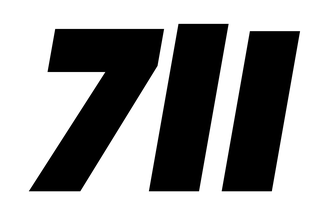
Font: Poppins-BlackItalic